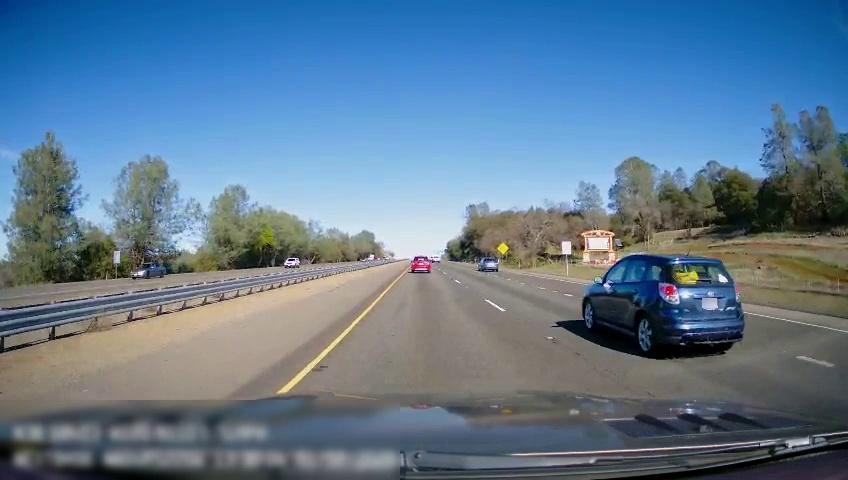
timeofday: Day
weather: Sunny
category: Drivable Space
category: Drivable Space
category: Vehicles | Car
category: Vehicles | SUV
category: Vehicles | Car
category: Vehicles | Car
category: Vehicles | Car
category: Lanes | Current Lane
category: Lanes | Current Lane
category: Lanes | Alternate Lane
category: Lanes | Alternate Lane
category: Traffic | Signs